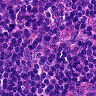
Metastatic tissue present: no